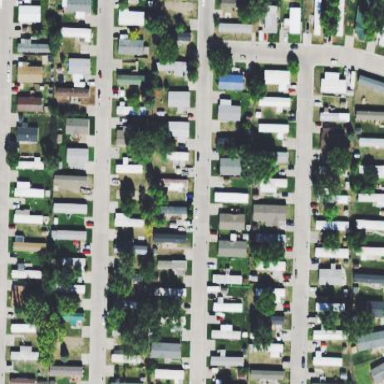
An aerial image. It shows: Residential area known as trailer park.